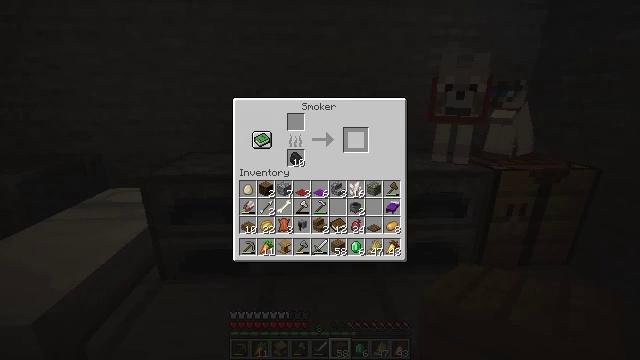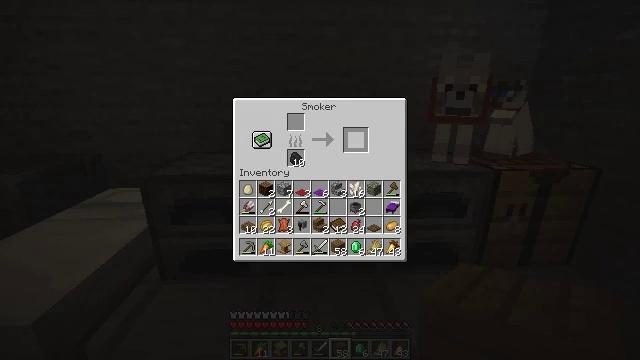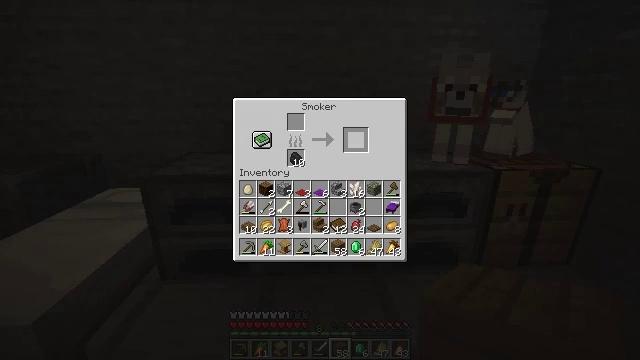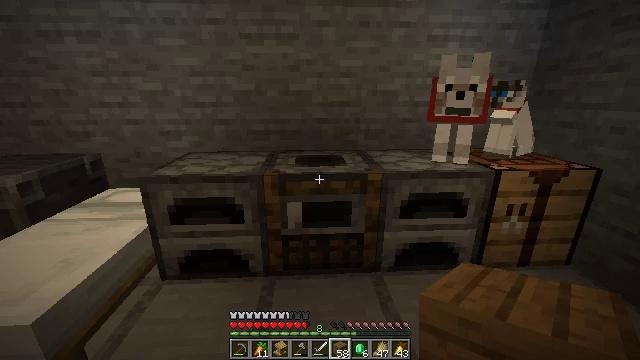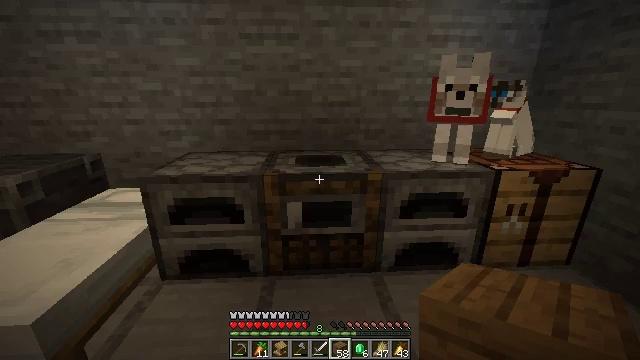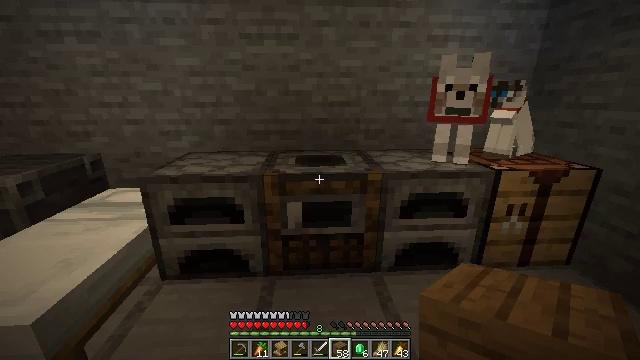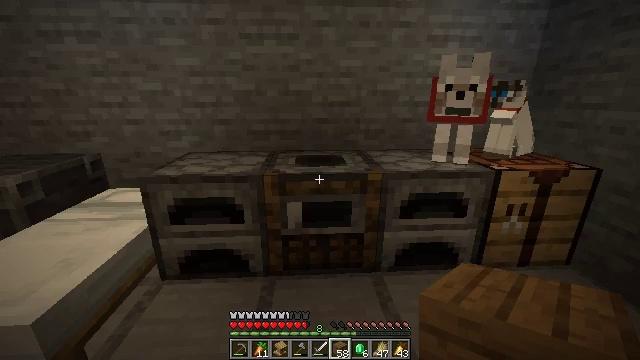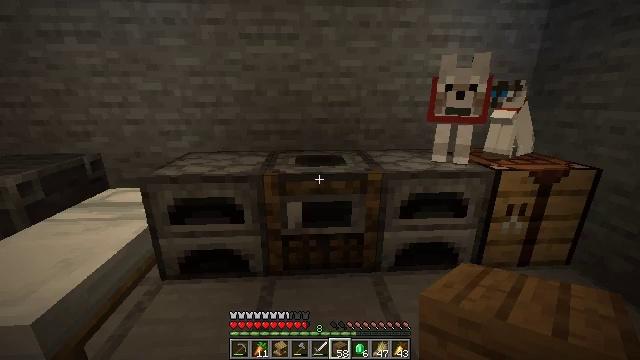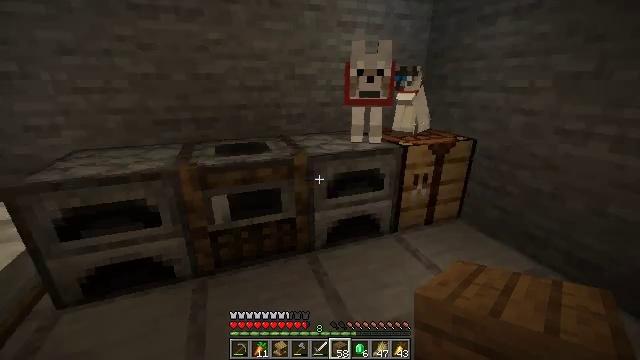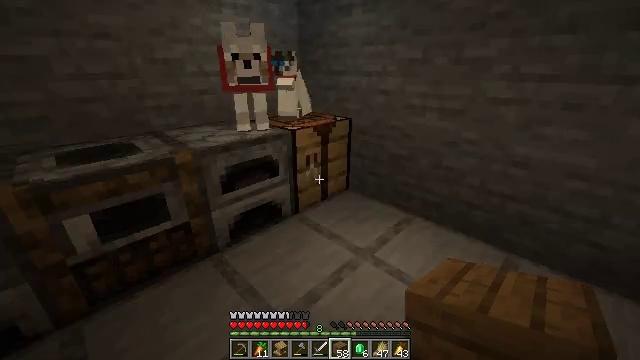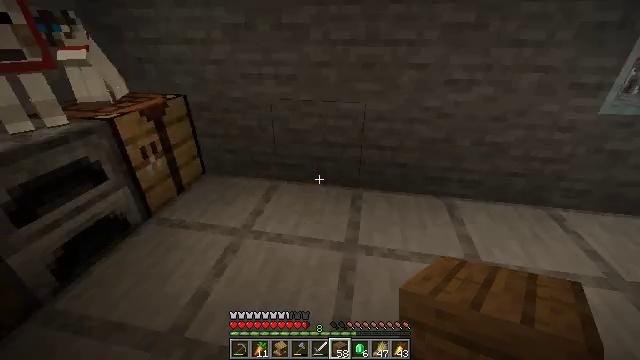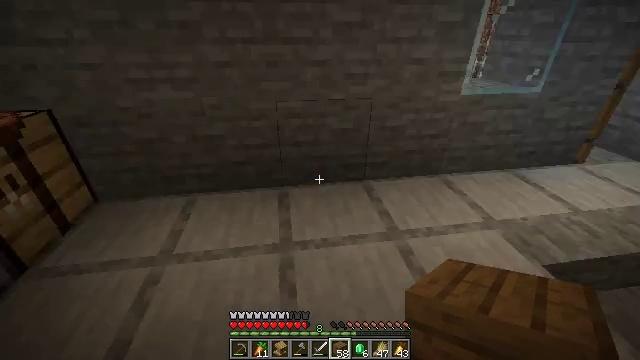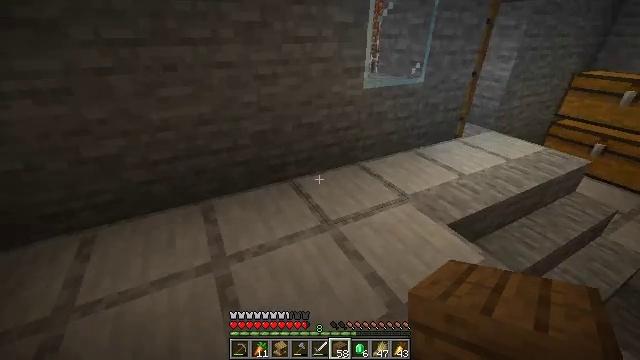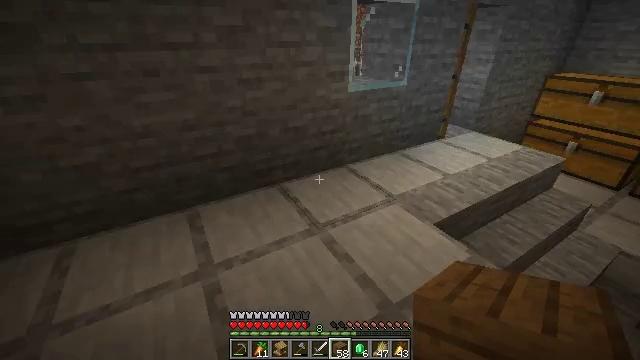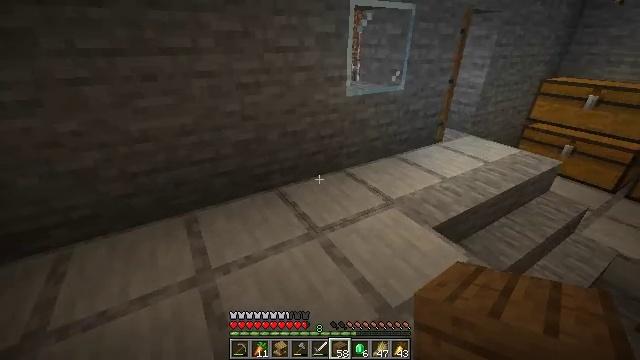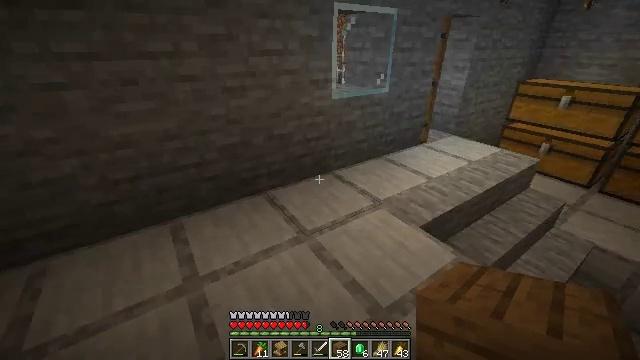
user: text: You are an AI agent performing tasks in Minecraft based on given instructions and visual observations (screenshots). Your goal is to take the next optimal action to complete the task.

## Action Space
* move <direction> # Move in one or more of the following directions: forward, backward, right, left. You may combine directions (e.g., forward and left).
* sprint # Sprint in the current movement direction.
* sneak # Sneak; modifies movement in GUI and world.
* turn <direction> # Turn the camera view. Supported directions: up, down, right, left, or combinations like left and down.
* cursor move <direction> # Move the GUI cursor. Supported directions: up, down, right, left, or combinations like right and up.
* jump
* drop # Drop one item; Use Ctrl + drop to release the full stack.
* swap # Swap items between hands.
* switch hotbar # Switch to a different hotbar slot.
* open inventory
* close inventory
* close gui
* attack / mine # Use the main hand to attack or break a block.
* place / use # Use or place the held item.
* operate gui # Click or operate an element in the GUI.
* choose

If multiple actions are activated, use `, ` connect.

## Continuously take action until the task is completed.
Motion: motion action
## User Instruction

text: Break the bamboo stalk.
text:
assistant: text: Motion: no_op
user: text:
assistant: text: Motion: no_op
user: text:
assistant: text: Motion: no_op
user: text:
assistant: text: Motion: no_op
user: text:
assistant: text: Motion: no_op
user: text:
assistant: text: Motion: no_op
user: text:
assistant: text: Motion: no_op
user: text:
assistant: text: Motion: turn right and down
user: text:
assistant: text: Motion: turn right and down
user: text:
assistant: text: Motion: turn right and down
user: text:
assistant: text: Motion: turn right
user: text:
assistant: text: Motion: turn right
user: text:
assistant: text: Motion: turn right
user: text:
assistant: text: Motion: no_op
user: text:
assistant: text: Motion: turn right
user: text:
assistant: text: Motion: move forward, turn right
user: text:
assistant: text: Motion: move forward, turn right
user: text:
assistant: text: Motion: move forward, turn right
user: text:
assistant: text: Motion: move forward, turn right and up
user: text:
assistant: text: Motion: move forward, turn up
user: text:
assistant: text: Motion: move forward, turn up
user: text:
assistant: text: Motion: move forward, sprint, turn up
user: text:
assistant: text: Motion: move forward, sprint
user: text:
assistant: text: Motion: move forward, sprint
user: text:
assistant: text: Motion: move forward, sprint, turn right
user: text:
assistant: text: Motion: move forward, turn right
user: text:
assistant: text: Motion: move forward, turn right
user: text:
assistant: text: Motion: move forward, turn right
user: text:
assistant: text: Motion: move forward, turn right
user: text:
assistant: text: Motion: move forward, turn right